Question: Since the SharpPcap project claims to be compatible with Mono I decided to get my project running on a Mac.
For this I had to make the 'WinPcapDevice' a 'LibPcapLiveDevice' and map the 'WinPcap.dll' to the 'libpcap.dylib'.
SharpPcap.dll.config:
'''
<configuration>
<dllmap dll="wpcap" target="libpcap.1.6.2.dylib" />
</configuration>
'''
code:
'''
private static string GetFilterString(ICaptureDevice captureDevice)
{
var device = (LibPcapLiveDevice) captureDevice;
return String.Format("((tcp dst port 80) and (src net {0})) or ((dst net {0}) and (tcp src port 80))", device.Addresses[1]);
}
'''
Problem is, that the property 'device.Addresses' is empty and I can't find any other property that would contain the IP address. Actually almost all properties are empty, except for the device name and its MAC address.
I'm not sure wether this is a problem caused by SharpPcap or Libpcap.
As Guy Harris suggested I compared the structs and types used in the 'PcapUnmanagedStructures.cs' with the Apple OS Reference Docs. I tried to adapt them, so they would match the OS' specification:
'''
[StructLayout(LayoutKind.Sequential)]
public struct sockaddr
{
public byte sa_family; /* address family */
[MarshalAs(UnmanagedType.ByValArray, SizeConst=14)]
public byte[] sa_data; /* 14 bytes of protocol address */
};
public struct in_addr
{
public UInt32 s_addr; //in_addr_t
}
[StructLayout(LayoutKind.Sequential)]
public struct sockaddr_in
{
public byte sa_family; /* address family */
public UInt16 sa_port; /* port */
public in_addr sin_addr; /* address */
// char sin_zero[8]; not sure this whether to add this as it was contained in the doc
// pad the size of sockaddr_in out to 16 bytes
MarshalAs(UnmanagedType.ByValArray, SizeConst=8)]
// Disable warnings around this unused field
#pragma warning disable 0169
private byte[] pad; // not sure about this one either
#pragma warning restore 0169
};
[StructLayout(LayoutKind.Sequential)]
internal struct sockaddr_in6
{
public byte sin6_family; /* address family */
public UInt16 sin6_port; /* Transport layer port # */
public UInt32 sin6_flowinfo; /* IPv6 flow information */
[MarshalAs(UnmanagedType.ByValArray, SizeConst=32)] // raised it to 32 as the struct in6_addr contains an element of type __uint32_t
public byte[] sin6_addr; /* IPv6 address */
public UInt32 sin6_scope_id; /* scope id (new in RFC2553) */
};
'''
I'm not sure I did it right, since the 'ipAddress' is still empty:

Guy Harris was right about that lenght field. This is what works for me now:
'''
[StructLayout(LayoutKind.Sequential)]
public struct sockaddr
{
public byte sa_len;
public byte sa_family;
[MarshalAs(UnmanagedType.ByValArray, SizeConst=14)]
public byte[] sa_data;
};
public struct in_addr
{
public UInt32 s_addr;
}
[StructLayout(LayoutKind.Sequential)]
public struct sockaddr_in
{
public byte sin_len;
public byte sin_family;
public UInt16 sin_port;
public in_addr sin_addr;
[MarshalAs(UnmanagedType.ByValArray, SizeConst=8)]
public byte sin_zero;
};
'''
Note that I also changed some field's name prefix from 'sa' to 'sin'. I also changed the 'pad''s name to 'sin_zero'. Quite easy after all.
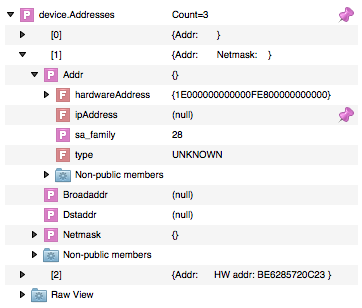
Answer: Well, I'm not familiar with C#, but, if <URL> is attempting to describe the layout of the structures for the OS, those declarations aren't correct for many UN*Xes, including BSD-flavored UN*Xes such as OS X - those structures begin with a length field followed by a address family field, not with a address family field.
So all the 'UInt16' family fields in the sockaddr structures there don't match the layout of the structures in OS X - or in {Free,Net,Open,DragonFly}BSD. They might not match in some other UN*Xes, either, even though they might match in Linux.
Whether this is what's causing your problem is another matter.